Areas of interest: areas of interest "Wangzhuang Public Cemetery"
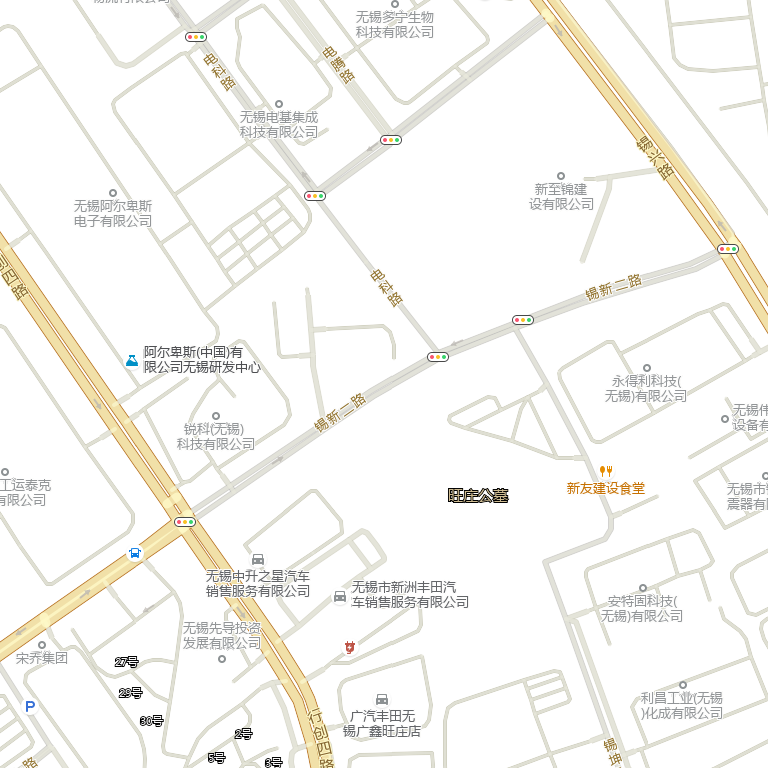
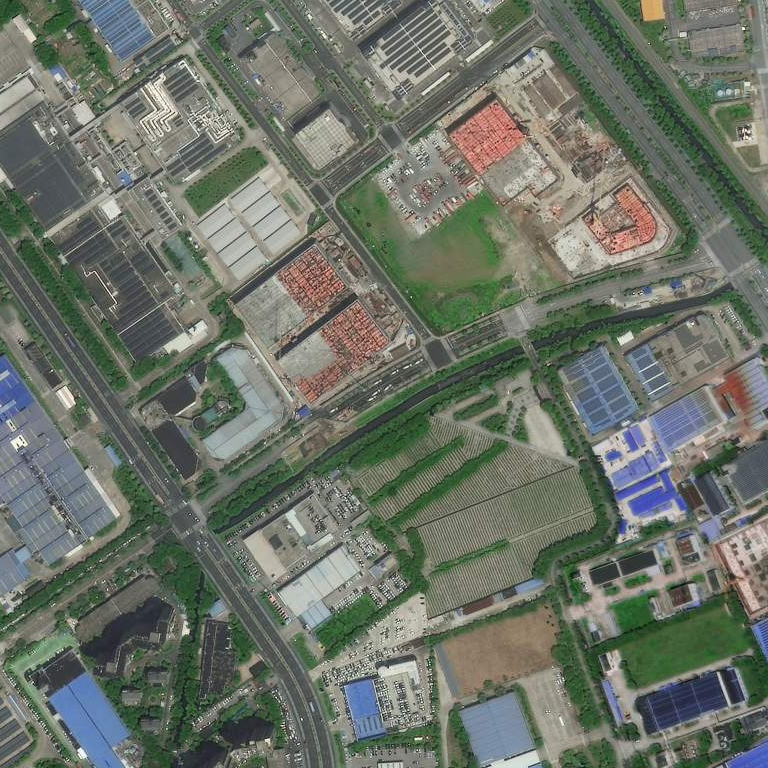